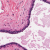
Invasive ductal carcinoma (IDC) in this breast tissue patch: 0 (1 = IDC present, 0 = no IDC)